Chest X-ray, PA view. Patient: 18 years old, sex M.
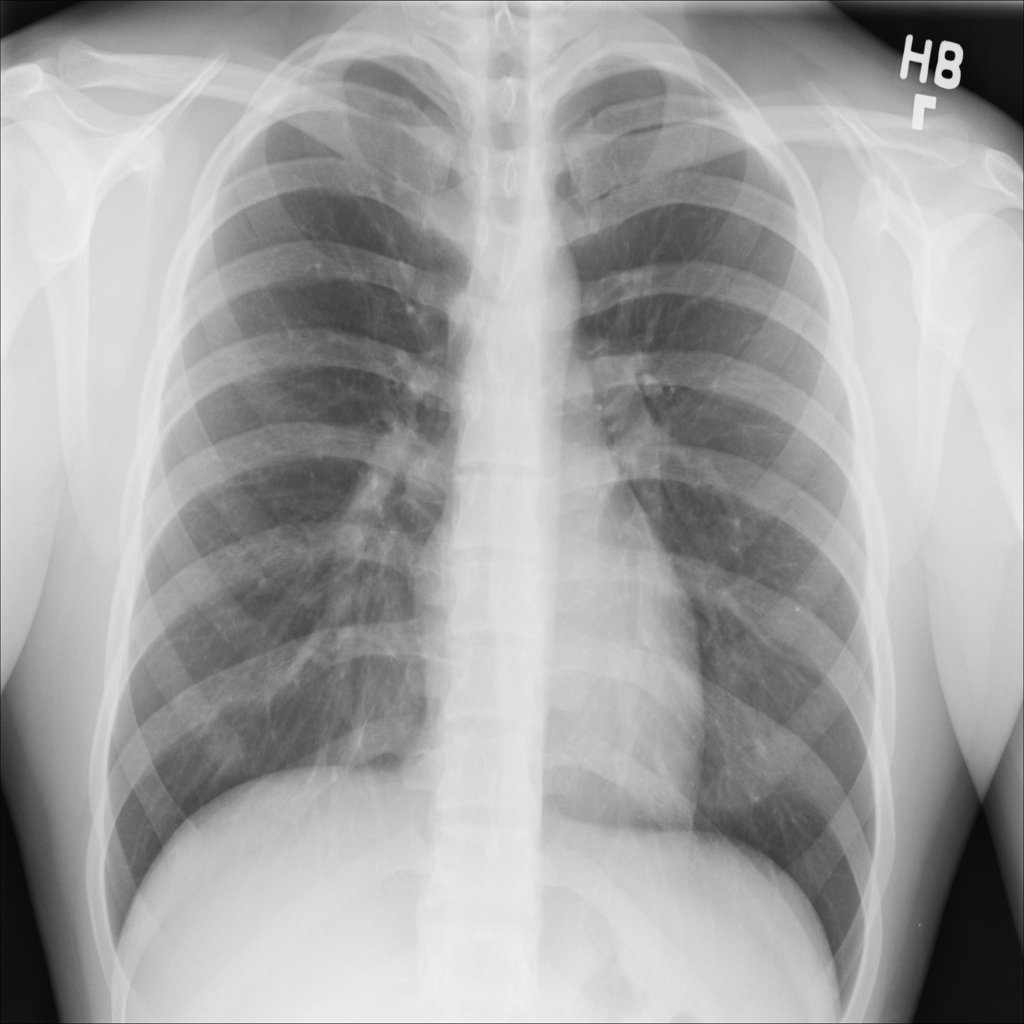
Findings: No Finding